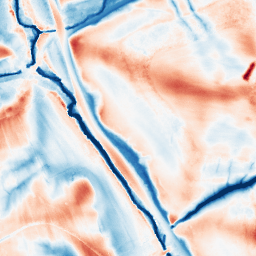
Category: edge_preserving
Decomposition family: guided
Decomposition parameters: radius: 16
eps: 0.001
Upsampling method: cubic_catmull_rom
Upsampling parameters: scale: 8
Upsampling scale: 8